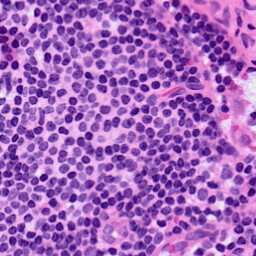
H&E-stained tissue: LymphNode